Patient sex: M
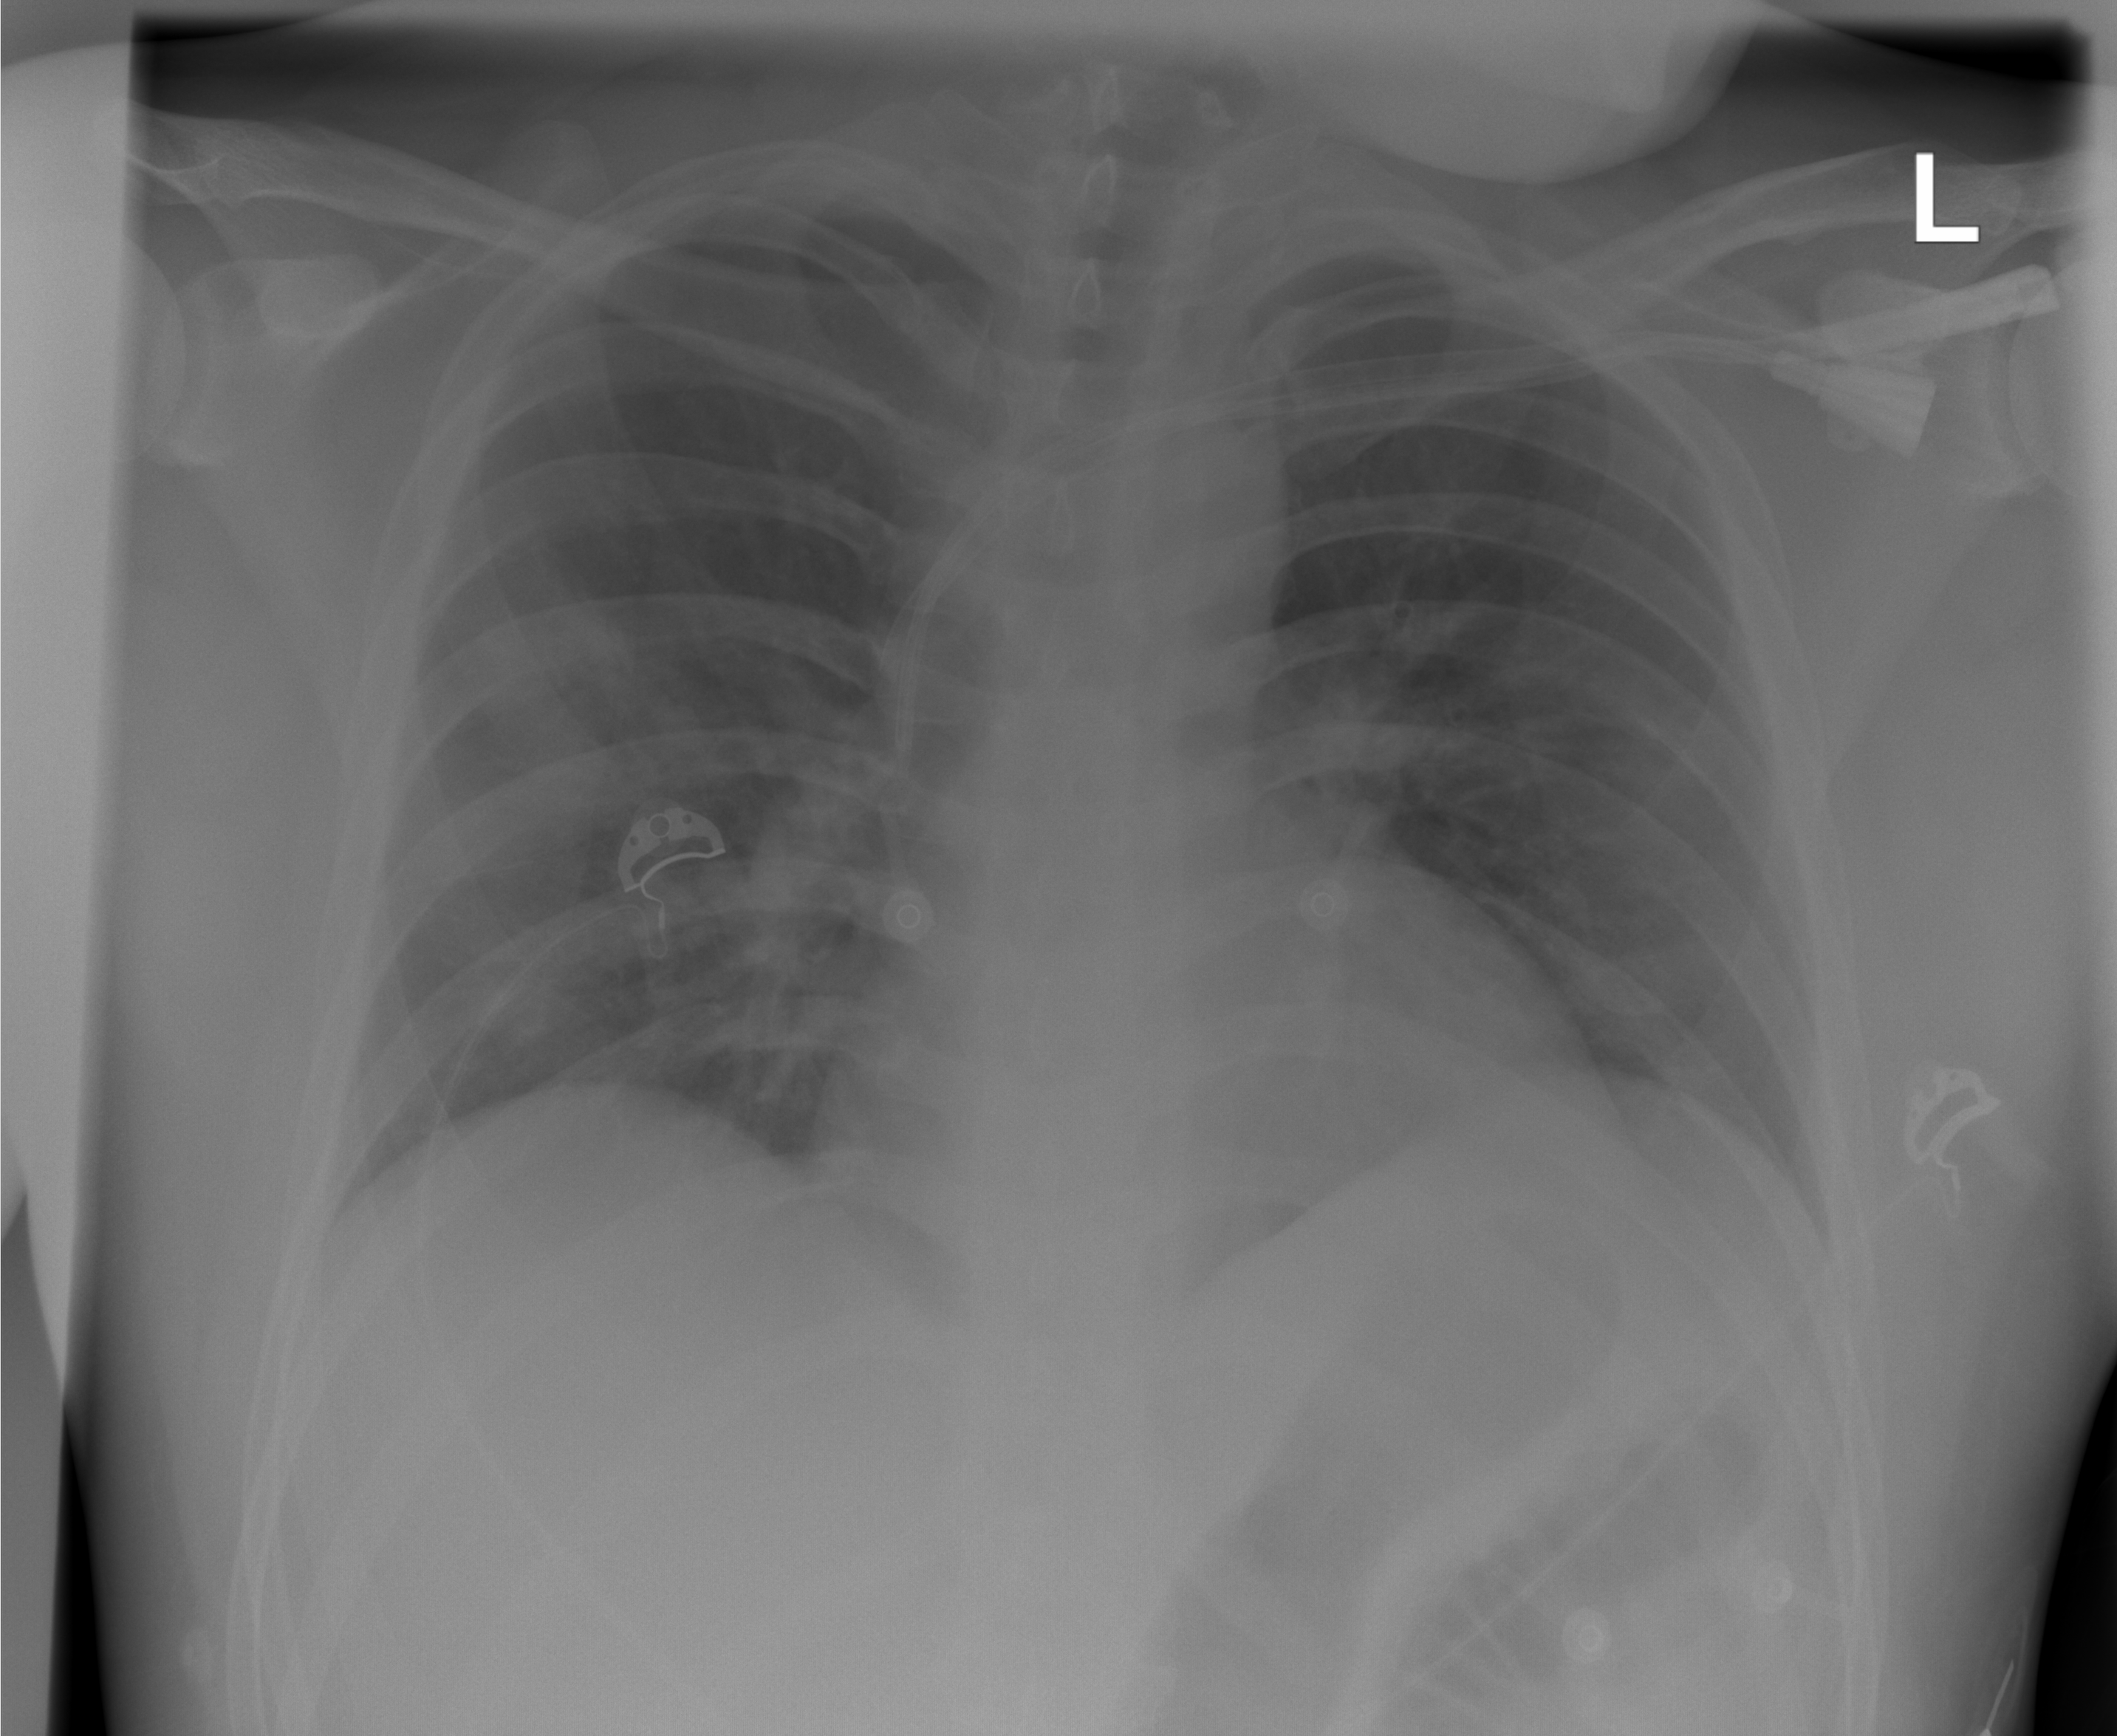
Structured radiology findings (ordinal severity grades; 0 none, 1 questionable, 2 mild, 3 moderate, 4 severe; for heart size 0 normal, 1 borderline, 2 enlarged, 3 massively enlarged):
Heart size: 0
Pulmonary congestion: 0
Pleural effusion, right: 2
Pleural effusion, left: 2
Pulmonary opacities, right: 0
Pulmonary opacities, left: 0
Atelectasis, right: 2
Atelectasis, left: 2